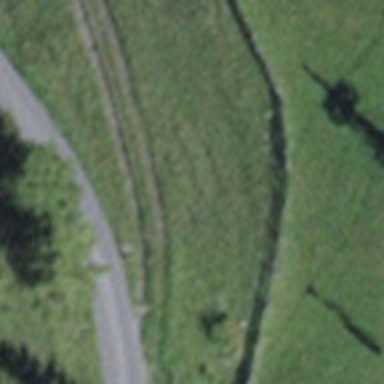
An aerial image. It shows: Track with grass surface. The track type is grade3.